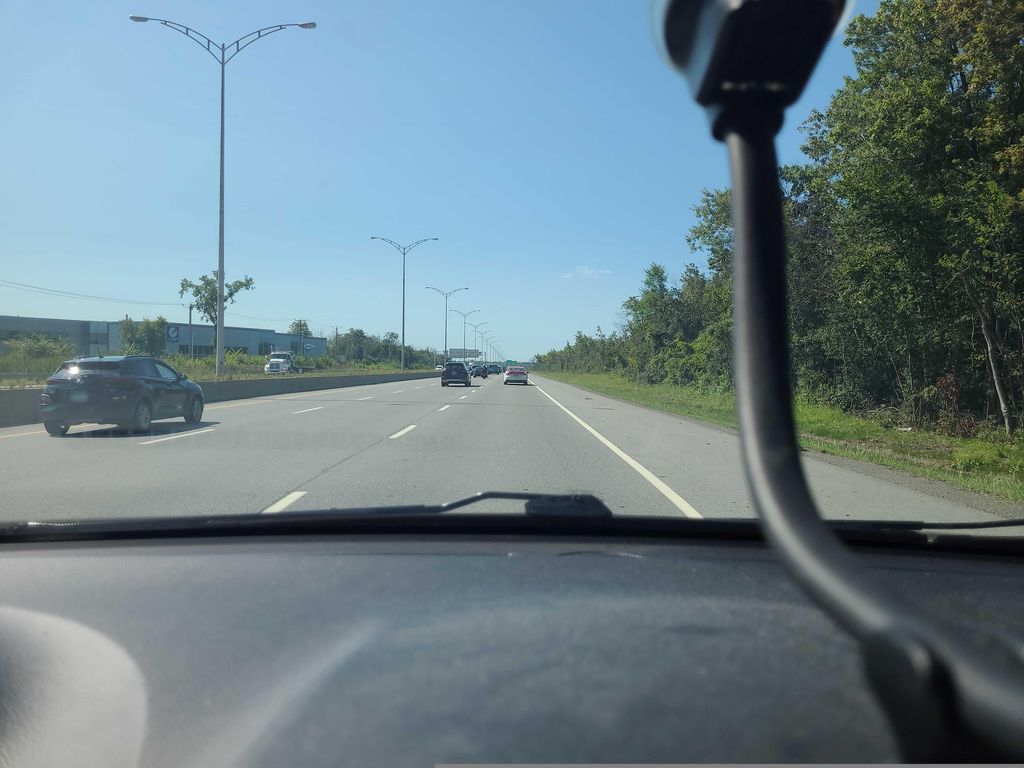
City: montreal